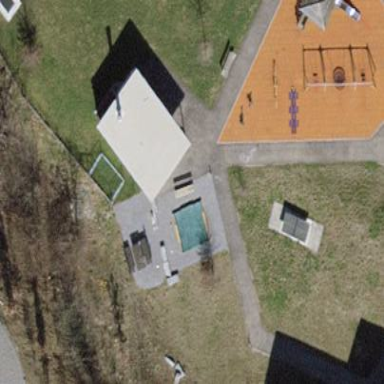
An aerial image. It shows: Playground area for leisure land.